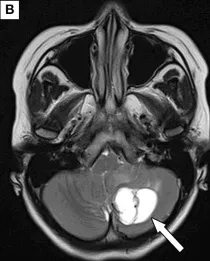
(A-C) Results of preoperative MRI. Round long T1 and long T2 signal intensities existed in the left cerebellar hemisphere. Iso-T1 and T2 signal intensities of septa were found inside. Enhanced scanning showed annular enhancement in solid portion and no enhancement in cystic portion of the mass. The fourth ventricle was compressed rightward, and became narrow.
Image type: radiology (mri)